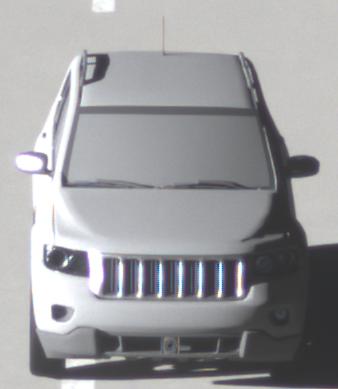
Make: Jeep
Model: Grand Cherokee
Detailed model: WK2
Model produced from: 2010
Model produced until: 2021
Doors: 5
Color: gray
Road condition: wet road
Daytime: morning or afternoon
Contrast: high contrast